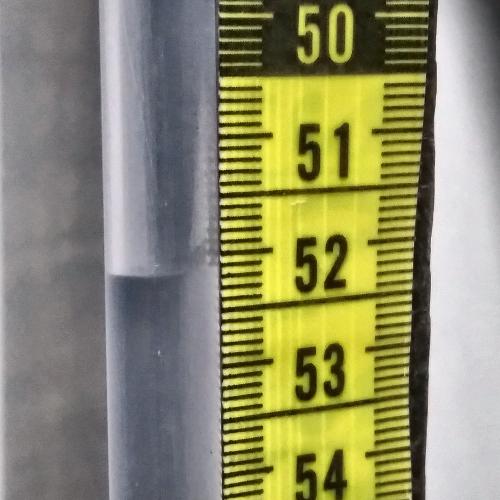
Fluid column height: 52.1 cm